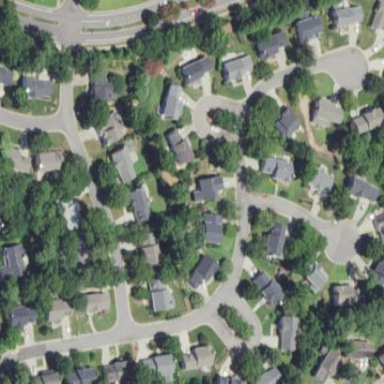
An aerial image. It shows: Residential area within neighborhood.